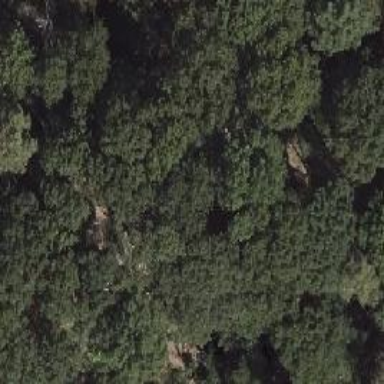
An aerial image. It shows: Section of forest.